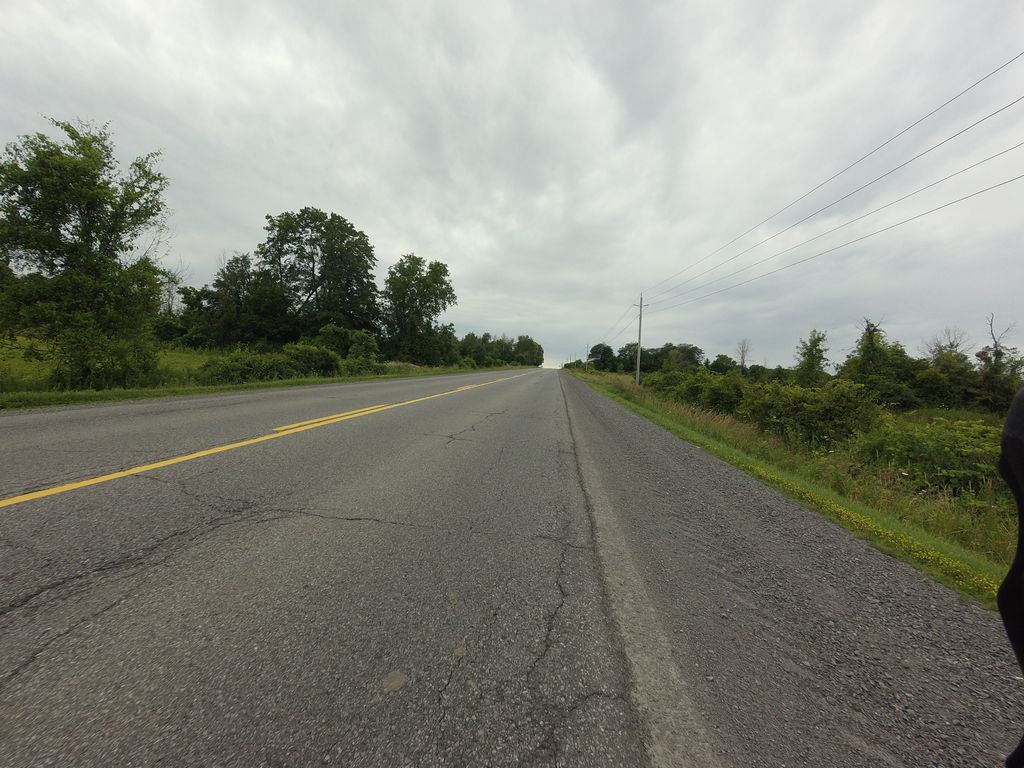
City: ottawa-gatineau